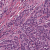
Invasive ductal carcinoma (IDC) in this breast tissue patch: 1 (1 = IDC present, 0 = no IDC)